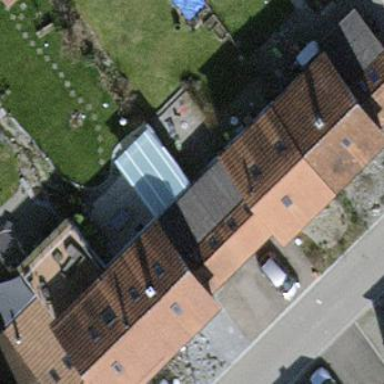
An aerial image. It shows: Garage building.